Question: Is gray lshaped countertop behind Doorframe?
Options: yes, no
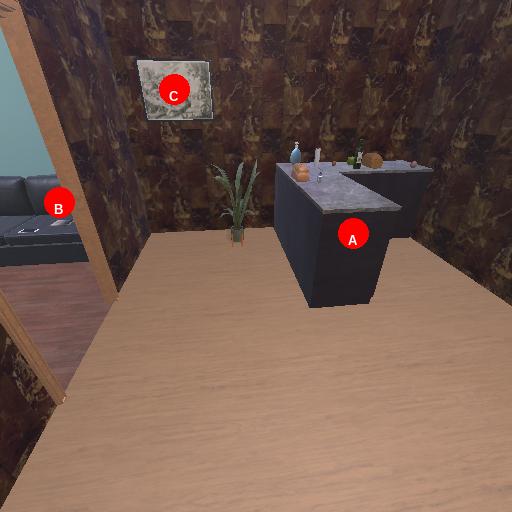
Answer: yes